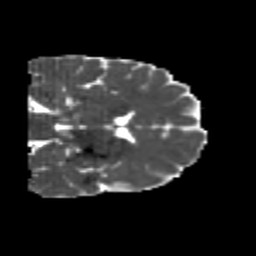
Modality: MD
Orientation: coronal
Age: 24
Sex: male
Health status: healthy
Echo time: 0.074 s